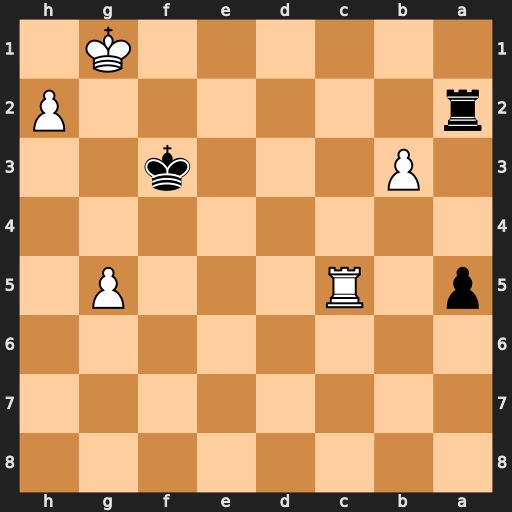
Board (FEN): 8/8/8/p1R3P1/8/1P3k2/r6P/6K1
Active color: b
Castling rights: -
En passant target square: -
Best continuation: Ra1+ Rc1 Rxc1#